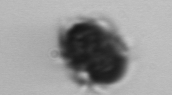
Label: Mesodinium